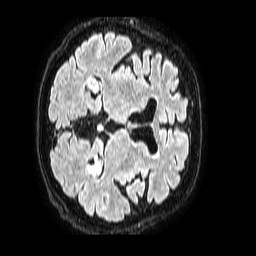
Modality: FLAIR
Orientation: axial
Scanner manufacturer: philips
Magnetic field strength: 1.5 T
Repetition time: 4.8 s
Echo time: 0.3 s